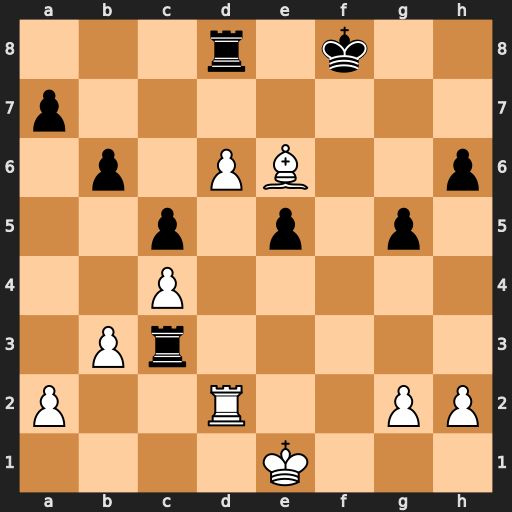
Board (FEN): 3r1k2/p7/1p1PB2p/2p1p1p1/2P5/1Pr5/P2R2PP/4K3
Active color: w
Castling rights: -
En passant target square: -
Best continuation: Rf2+ Kg7 Kd2 Rxd6+ Bd5 Rxc4 bxc4